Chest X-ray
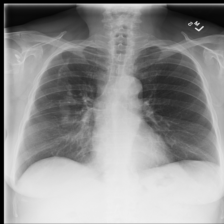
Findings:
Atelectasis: negative
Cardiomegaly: negative
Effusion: negative
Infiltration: negative
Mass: negative
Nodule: negative
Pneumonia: negative
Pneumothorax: negative
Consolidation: negative
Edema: negative
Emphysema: negative
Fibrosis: negative
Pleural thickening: negative
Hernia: negative